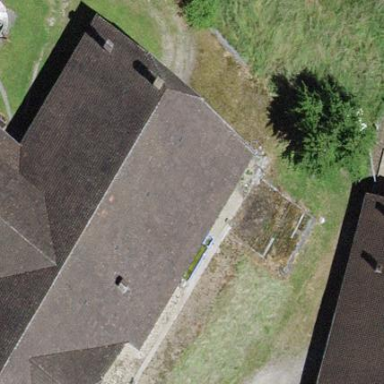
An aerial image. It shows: Farm building.